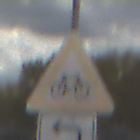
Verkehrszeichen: RadverkehrLinks
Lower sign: RichtungsangabeDurchPfeile2
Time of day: MorningAfternoon
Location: Outdoor (Suburban)
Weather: PartlyCloudy
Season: NotSpecified
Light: Natural